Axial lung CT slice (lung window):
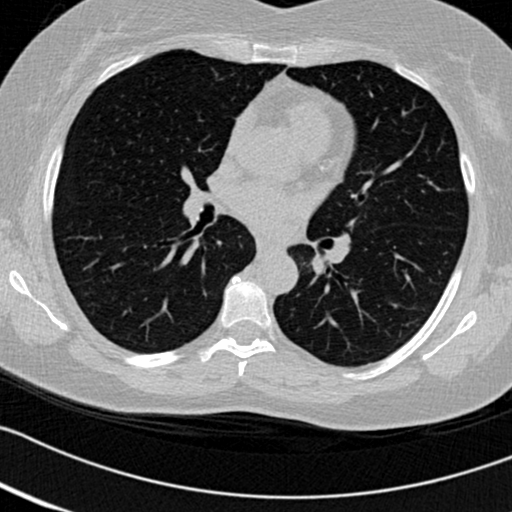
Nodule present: no